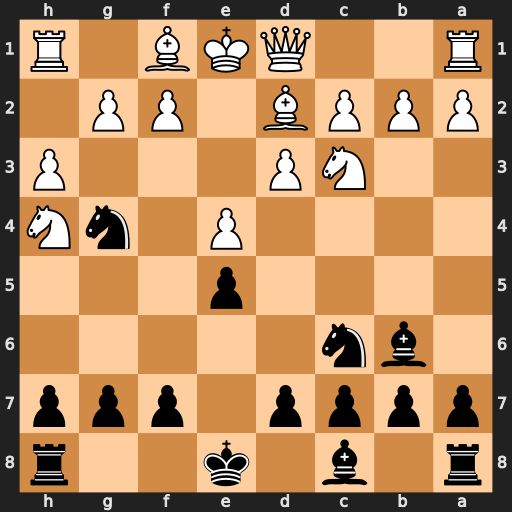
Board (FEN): r1b1k2r/pppp1ppp/1bn5/4p3/4P1nN/2NP3P/PPPB1PP1/R2QKB1R
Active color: b
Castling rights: KQkq
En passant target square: -
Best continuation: Bxf2+ Ke2 Nd4#